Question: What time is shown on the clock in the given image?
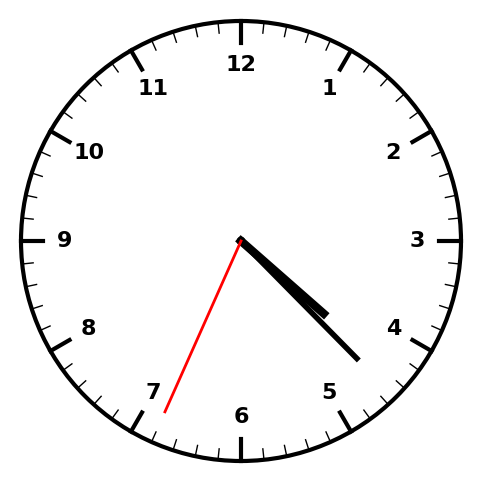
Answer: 04:22:34